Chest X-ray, AP view. Patient: 80 years old, sex F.
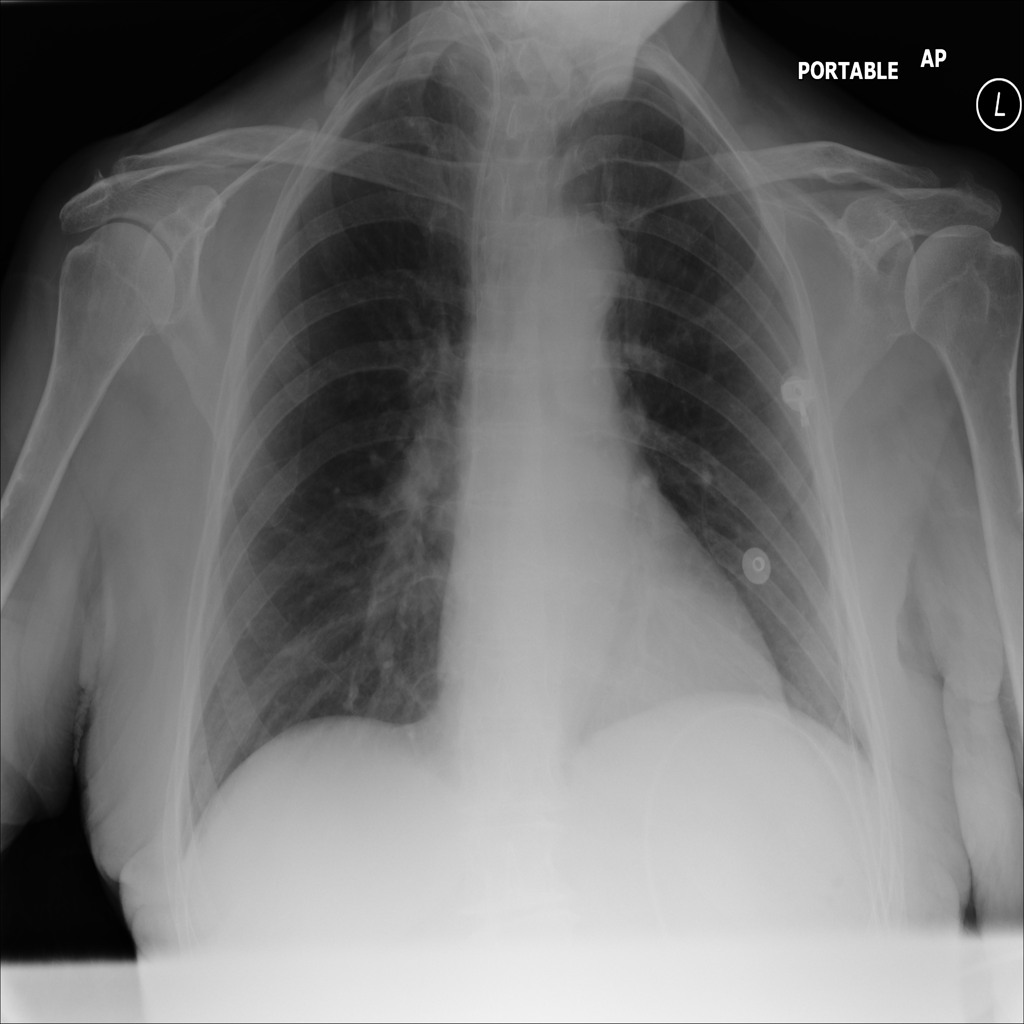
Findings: No Finding